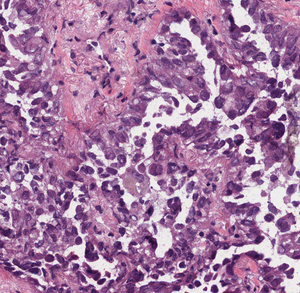
Tumor epithelial tissue: yes
Tumor-associated stroma tissue: yes
Normal tissue: no